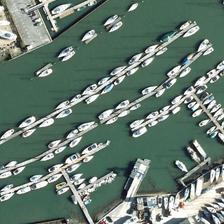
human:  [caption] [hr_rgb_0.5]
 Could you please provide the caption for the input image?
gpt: many boats are in a port with some boats on the bank .

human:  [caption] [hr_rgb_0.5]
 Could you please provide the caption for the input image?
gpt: many boats are in a port with some boats on the bank .

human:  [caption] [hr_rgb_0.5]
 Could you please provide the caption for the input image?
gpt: many white ships docked at the port,some of them are blue .

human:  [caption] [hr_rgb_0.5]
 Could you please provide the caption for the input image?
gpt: the boats are of different sizes, and the water is dark green .

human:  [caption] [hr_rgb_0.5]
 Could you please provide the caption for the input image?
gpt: many white ships docked at the port,some of them are blue .